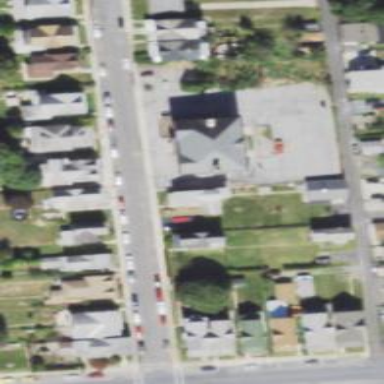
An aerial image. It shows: School.